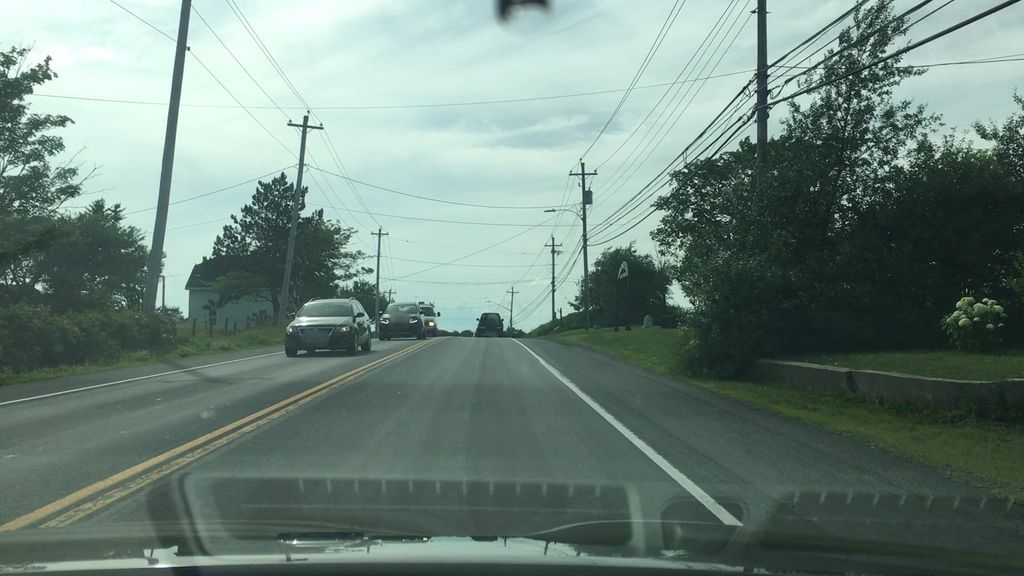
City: halifax